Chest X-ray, AP view. Patient: 55 years old, sex M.
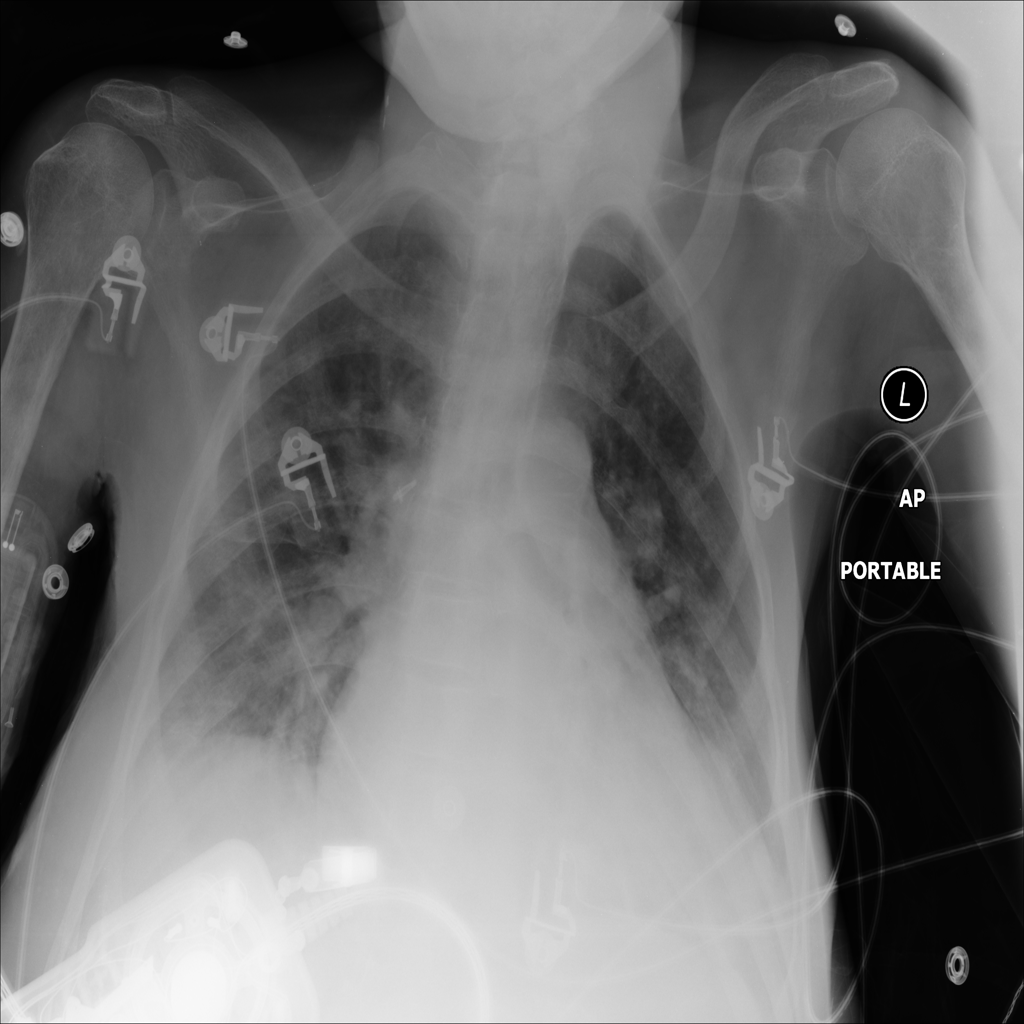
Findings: Cardiomegaly, Infiltration